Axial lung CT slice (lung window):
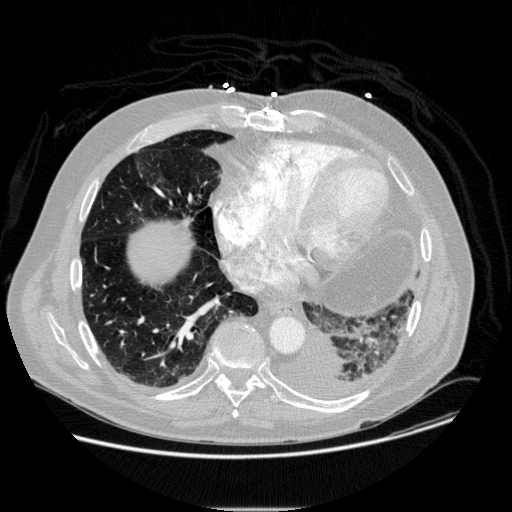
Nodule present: no